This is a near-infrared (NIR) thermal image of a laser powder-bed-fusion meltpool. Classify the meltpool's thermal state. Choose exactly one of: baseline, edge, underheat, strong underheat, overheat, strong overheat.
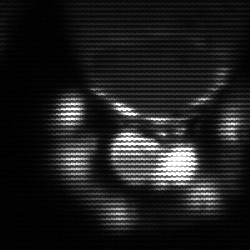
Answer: edge